Question: I tried to understand from this <URL> the difference between returning null and "" in JSF action, but couldn't experience in real.
Below is the quote form the OP
> From what I understand, when a JSF action returns "" (empty String)
the user stays on the current page but the view is refreshed. However,
when the action returns null the user still stays on the current page
but the old view is reused
I am in a confusion of understanding the difference between returning '""', 'null' and '"viewid?faces-redirect=true"' from a JSF Backing bean. I tried to understand the difference with a small example, but I couldn't experience the actual difference. Below are the code snippets of my example.
web.xml
'''
<?xml version="1.0" encoding="UTF-8"?>
<web-app xmlns:xsi="http://www.w3.org/2001/XMLSchema-instance" xmlns="http://java.sun.com/xml/ns/javaee" xsi:schemaLocation="http://java.sun.com/xml/ns/javaee http://java.sun.com/xml/ns/javaee/web-app_2_5.xsd" version="2.5">
<display-name>Jsf Questions</display-name>
<servlet>
<servlet-name>Faces Servlet</servlet-name>
<servlet-class>javax.faces.webapp.FacesServlet</servlet-class>
<load-on-startup>1</load-on-startup>
</servlet>
<context-param>
<param-name>javax.faces.DEFAULT_SUFFIX</param-name>
<param-value>.jspx</param-value>
</context-param>
<servlet-mapping>
<servlet-name>Faces Servlet</servlet-name>
<url-pattern>/jsfintroapp/*</url-pattern>
</servlet-mapping>
</web-app>
'''
faces-config.xml
'''
<?xml version="1.0" encoding="UTF-8"?>
<faces-config version="1.2" xmlns="http://java.sun.com/xml/ns/javaee"
xmlns:xi="http://www.w3.org/2001/XInclude"
xmlns:xsi="http://www.w3.org/2001/XMLSchema-instance" xsi:schemaLocation="http://java.sun.com/xml/ns/javaee http://java.sun.com/xml/ns/javaee/web-facesconfig_1_2.xsd">
<managed-bean>
<managed-bean-name>userLogin</managed-bean-name>
<managed-bean-class>com.srk.beans.UserLogin</managed-bean-class>
<managed-bean-scope>request</managed-bean-scope>
</managed-bean>
<navigation-rule>
<description>Contains list of all navigation rules here</description>
<from-view-id>/*</from-view-id>
<navigation-case>
<display-name>WELCOME</display-name>
<from-outcome>welcome</from-outcome>
<to-view-id>/geek_examples/authorized_user.jspx</to-view-id>
</navigation-case>
</faces-config>
'''
My managed bean is a request scoped bean, as declared above.
UserLogin.java (Backing bean) code snippet
'''
public String saveData() {
//String returnString = "";//Case 1 : works - user stays on the same page
//String returnString = null;//Case 2: works - user stays on the same page
// Case 3:
String viewId = FacesContext.getCurrentInstance().getViewRoot().getViewId();
LOG.debug("view id = "+ viewId);
String returnString = "?faces-redirect=true";//viewId+
LOG.debug("return string = "+ returnString);
LOG.debug("Username = "+ getName() + " password = "+ getPassword());
return returnString;
}
'''
login.jspx
'''
<html xmlns="http://www.w3.org/1999/xhtml"
xmlns:ui="http://java.sun.com/jsf/facelets"
xmlns:h="http://java.sun.com/jsf/html"
xmlns:f="http://java.sun.com/jsf/core">
<f:view>
<head>
<title>JSF Question</title>
</head>
<body>
<h:form>
<h3>User Name and Password</h3>
<table>
<tr>
<td><h:outputLabel value="Name"/></td>
<td><h:inputText value="#{userLogin.name}"/></td>
</tr>
<tr>
<td><h:outputLabel value="Password"/></td>
<td><h:inputText value="#{userLogin.password}"/></td>
</tr>
<tr>
<td><h:commandButton value="Sign In" action="#{userLogin.saveData}"/></td>
</tr>
</table>
</h:form>
</body>
</f:view>
</html>
'''
Libraries used in this example

I tried to access the login.jspx page, entered values in the fields of form and clicked on Sign In. I can always see the same page, no matter what I return there in my saveData() method which is not showing any difference in behavior, Can somebody throw some light with respect to this concept?
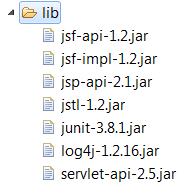
Answer: As answered in that answer, returning 'null' or 'void' will reuse the same JSF view, including all view scoped beans attached to it.
JSF 1.2, however, has no concept of a "view scoped bean". This was introduced in JSF 2.0. Moreover, you've a request scoped bean. It'll always be recreated on every request, regardless of how you navigate. So it's not really noticeable by looking at how the bean behaves. It's only noticeable if you manually mimic the JSF 2.0 view scope by putting an attribute in the 'UIViewRoot' and then checking in the constructor of the request scoped bean if it's still present.
If you have used a JSF 2.x view scoped bean, you'd have noticed that it's recreated (i.e. it's (post)constructor is invoked again) when you navigate using a non-'null' outcome. See also a.o. <URL>
And, the '?faces-redirect=true' query string is also JSF 2.x specific and not recognized by JSF 1.x. In JSF 1.x, to achieve the same effect, either add '<redirect/>' to the '<navigation-case>', or use 'ExternalContext#redirect()'.
'''
public void saveData() throws IOException {
// ...
ExternalContext ec = FacesContext.getCurrentInstance().getExternalContext();
String url = ec.getRequestContextPath() + "/login.jsf";
ec.redirect(url);
}
'''
Which navigation approach to choose is elaborated in this related question: <URL>. Generally, in UX and SEO perspective, using POST for page-to-page navigation is bad practice. Always use GET for that or perform a redirect after POST.
In any case, when developing with JSF 1.x, you should not be looking at JSF 2.x targeted answers/resources. It'll only lead to confusion because many things are done differently (better!) in JSF 2.x. JSF 2.x exist more than 5 years already and JSF 1.x was EOL for nearly as long. It doesn't make sense to keep working on dead technology. <URL>.